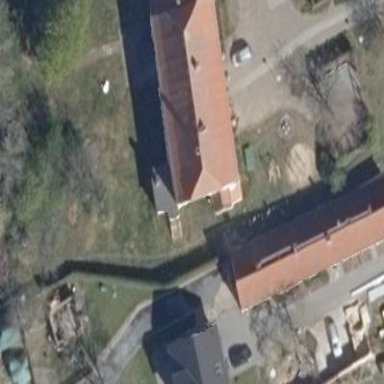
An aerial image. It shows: Historic castle building of manor type.